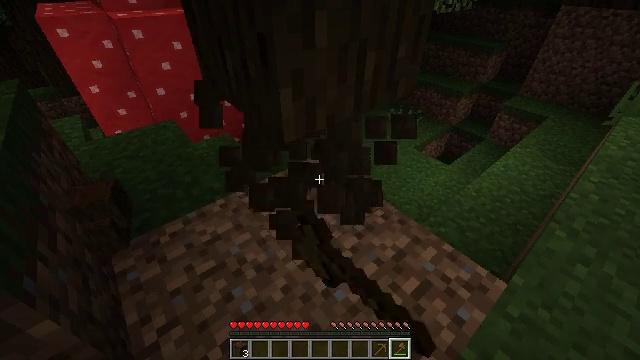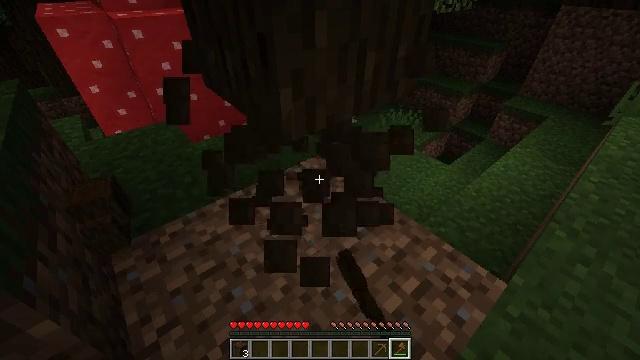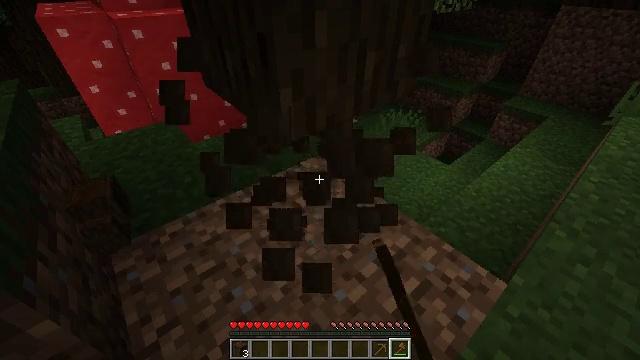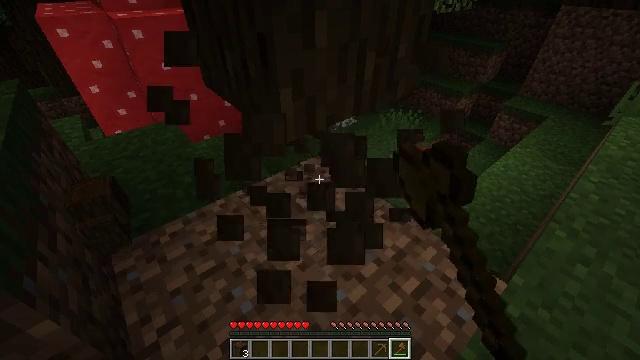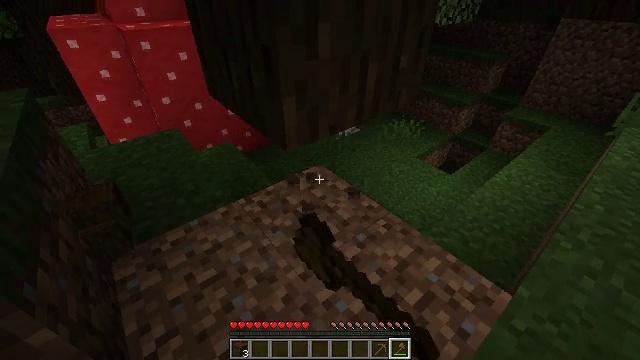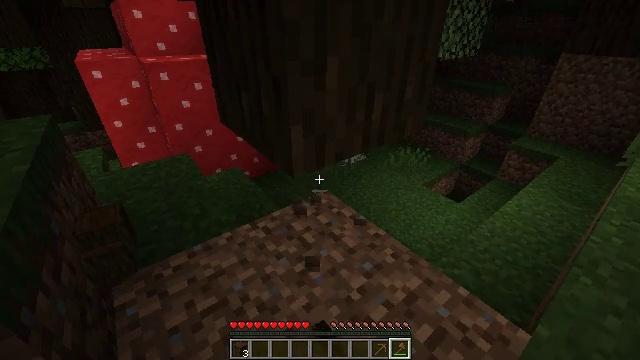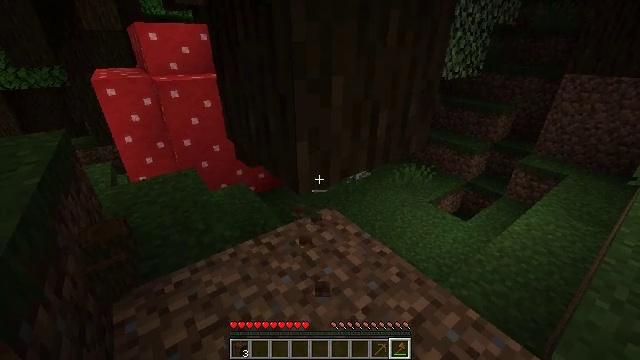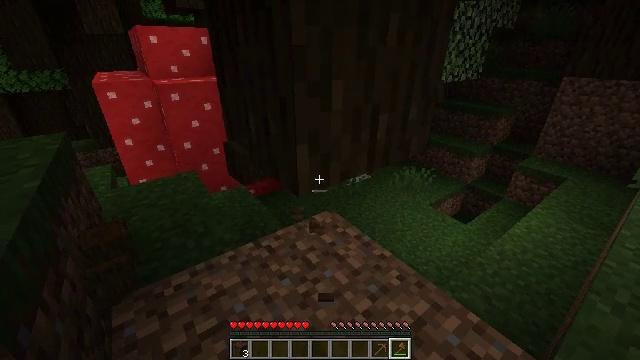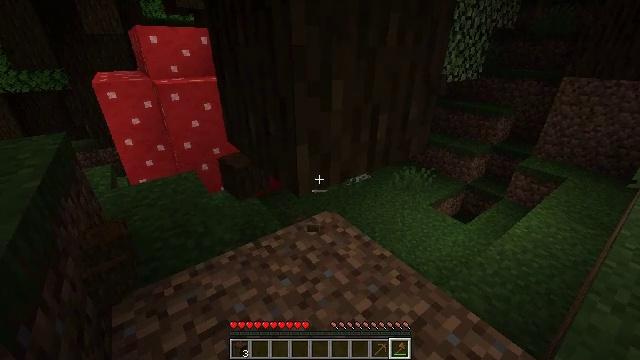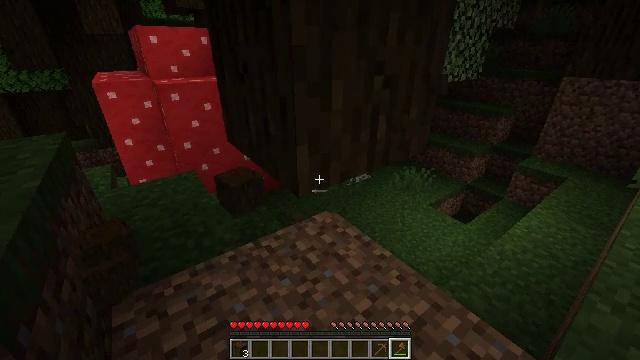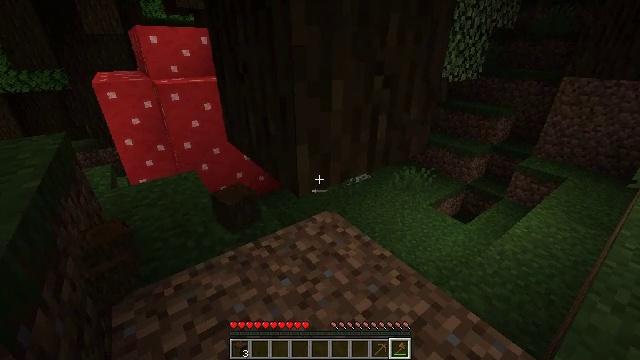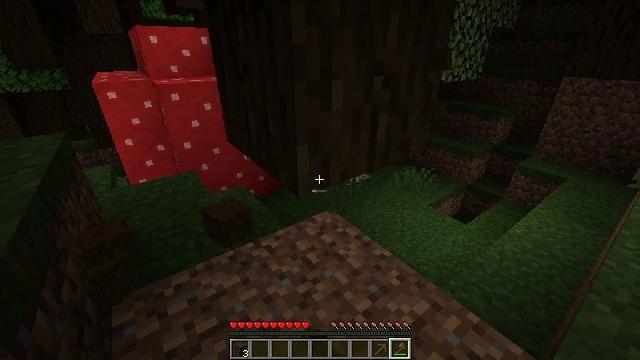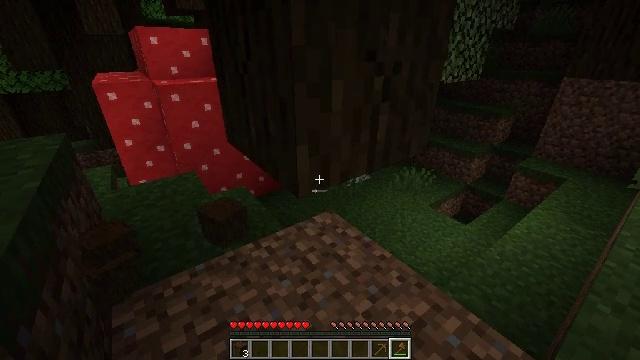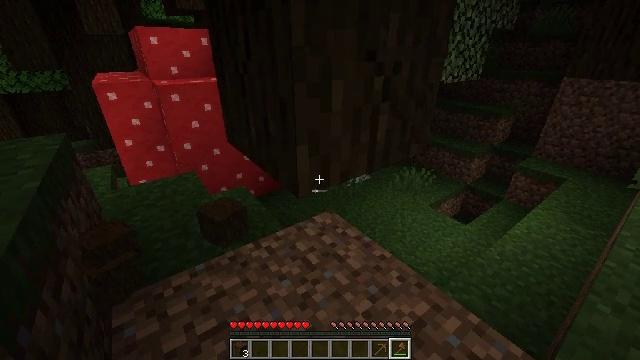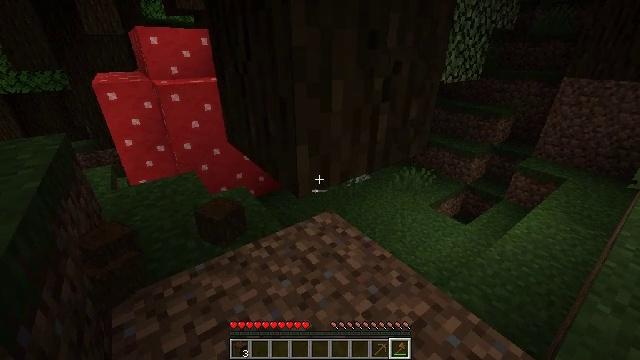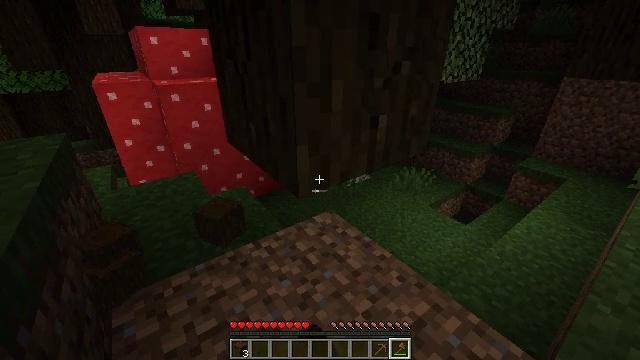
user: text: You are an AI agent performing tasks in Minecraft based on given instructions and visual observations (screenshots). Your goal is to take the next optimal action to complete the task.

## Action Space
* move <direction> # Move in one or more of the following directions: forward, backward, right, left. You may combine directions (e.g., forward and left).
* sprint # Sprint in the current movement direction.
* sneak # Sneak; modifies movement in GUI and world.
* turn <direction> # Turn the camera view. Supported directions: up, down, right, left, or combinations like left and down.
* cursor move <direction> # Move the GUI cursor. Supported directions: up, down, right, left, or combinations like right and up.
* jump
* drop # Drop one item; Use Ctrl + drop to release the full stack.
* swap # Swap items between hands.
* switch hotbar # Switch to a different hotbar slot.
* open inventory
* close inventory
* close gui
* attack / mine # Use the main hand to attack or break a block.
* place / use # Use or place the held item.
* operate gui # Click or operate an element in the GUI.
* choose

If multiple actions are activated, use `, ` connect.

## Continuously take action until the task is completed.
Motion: motion action
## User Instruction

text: Gather dark oak log for crafting.
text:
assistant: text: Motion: attack / mine
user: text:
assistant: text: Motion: attack / mine
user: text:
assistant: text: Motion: attack / mine
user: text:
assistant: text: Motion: turn up, attack / mine
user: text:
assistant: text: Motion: turn left and up, attack / mine
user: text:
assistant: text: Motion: turn left and up, attack / mine
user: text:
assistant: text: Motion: attack / mine
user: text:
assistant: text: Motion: attack / mine
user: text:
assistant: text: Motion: attack / mine
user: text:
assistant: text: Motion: attack / mine
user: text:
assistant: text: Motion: attack / mine
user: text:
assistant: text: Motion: attack / mine
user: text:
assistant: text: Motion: attack / mine
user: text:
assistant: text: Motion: attack / mine
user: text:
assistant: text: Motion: attack / mine
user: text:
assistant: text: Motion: attack / mine
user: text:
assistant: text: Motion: attack / mine
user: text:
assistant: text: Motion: attack / mine
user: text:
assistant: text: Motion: attack / mine
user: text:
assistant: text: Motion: attack / mine
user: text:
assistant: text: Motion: attack / mine
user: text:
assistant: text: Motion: attack / mine
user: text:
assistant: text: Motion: attack / mine
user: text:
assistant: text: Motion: attack / mine
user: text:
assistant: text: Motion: attack / mine
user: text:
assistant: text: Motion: attack / mine
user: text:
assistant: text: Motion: attack / mine
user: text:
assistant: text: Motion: attack / mine
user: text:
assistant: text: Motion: attack / mine
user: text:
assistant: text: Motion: attack / mine